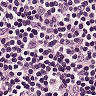
Metastatic tissue present: no